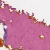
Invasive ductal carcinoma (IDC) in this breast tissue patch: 0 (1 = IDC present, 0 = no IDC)